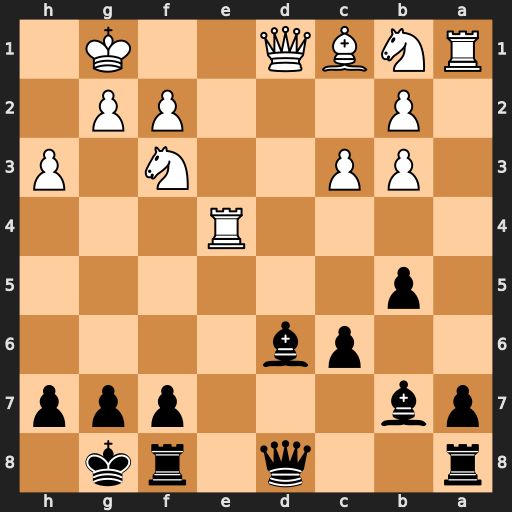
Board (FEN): r2q1rk1/pb3ppp/2pb4/1p6/4R3/1PP2N1P/1P3PP1/RNBQ2K1
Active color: b
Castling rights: -
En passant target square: -
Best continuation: Bh2+ Kxh2 Qxd1